Field crop: tomato
Growth stage: 1
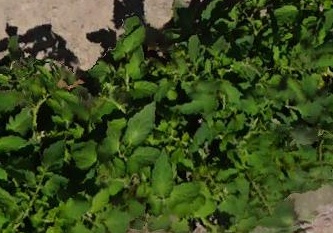
Species: tomato